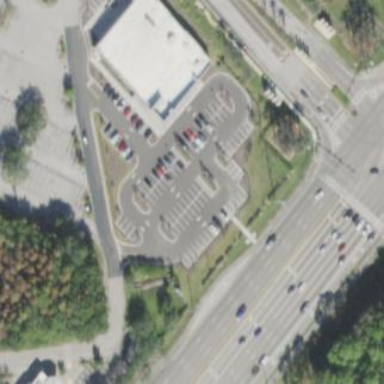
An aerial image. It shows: Paved parking area.